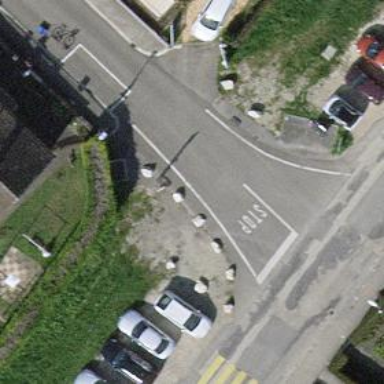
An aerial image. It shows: Block barrier.